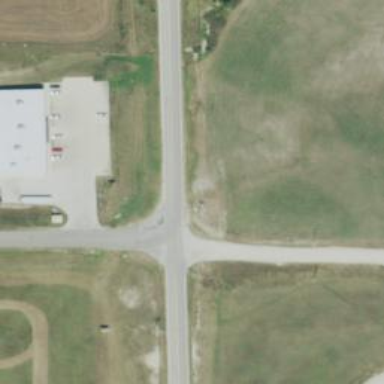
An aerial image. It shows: Secondary road with asphalt surface.